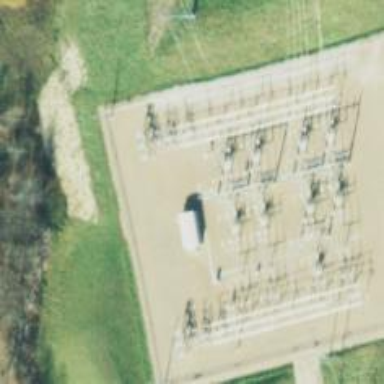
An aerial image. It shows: Switch used for power control.